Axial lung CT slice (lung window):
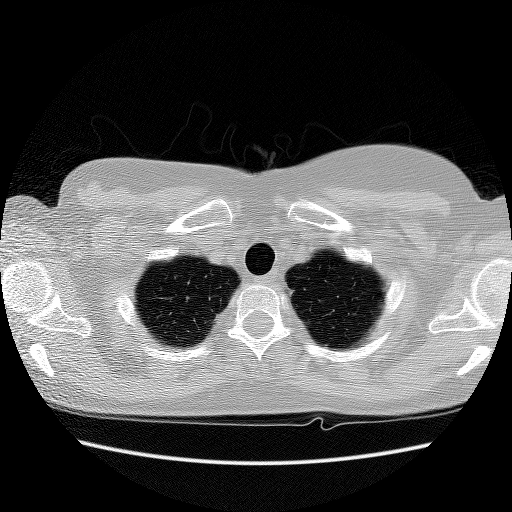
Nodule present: no